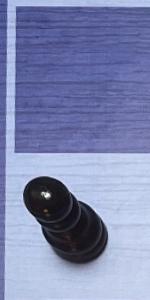
Label: Pawn_Black